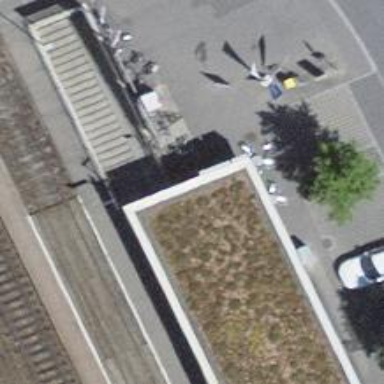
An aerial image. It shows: Bicycle parking area.